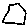
Label: hexagon